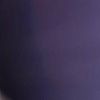
Label: space